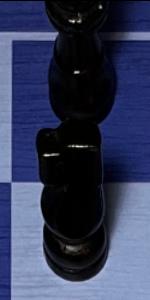
Label: Knight_Black